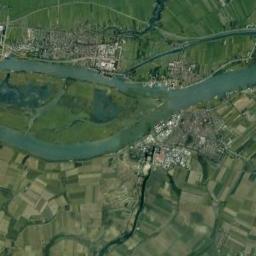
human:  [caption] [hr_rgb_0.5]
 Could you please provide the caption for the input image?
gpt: A curvy turquoise river with small islands on both sides of the shore are green and tan mixed fields, Cities .

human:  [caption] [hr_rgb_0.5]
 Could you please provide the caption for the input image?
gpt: The green river with a big channel bar is flanked by some fields and villages .

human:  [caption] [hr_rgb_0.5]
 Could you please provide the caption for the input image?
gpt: There are many trees on either side of the river .

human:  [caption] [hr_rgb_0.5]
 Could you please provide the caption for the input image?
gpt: The river goes through green farmland .

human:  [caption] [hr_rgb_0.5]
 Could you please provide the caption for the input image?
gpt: There are many green farmlands and buildings near the river .